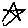
Label: star